Question: I have the following HTML:
'''
<input type="text" class="form-control" name="watch" value="" placeholder="watch">
<div class="input-group">
<span class="input-group-addon">$</span>
<input type="number" class="form-control" name="price" value="" placeholder="Price (optional)" style="width: 140px;">
</div>
<span class="btn btn-primary" onclick="update($(this));"><span class="glyphicon glyphicon-upload" aria-hidden="true"></span> Update</span>
'''
<URL>
It renders like this:

How can I get both inputs and the button on the same line? I've been messing with the CSS but can't seem to get it to work. I was able to get it working with a table, but I know a CSS solution would be "better."
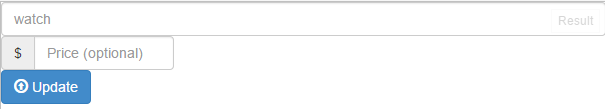
Answer: You can use Inline Forms like in the Bootstrap Documentation found here:
<URL>
The 'form-inline' class is probably what you're looking for.